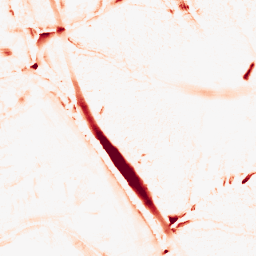
Category: morphological
Decomposition family: morphological_diamond
Decomposition parameters: operation: opening
radius: 10
Upsampling method: cubic_mitchell
Upsampling parameters: scale: 2
Upsampling scale: 2